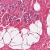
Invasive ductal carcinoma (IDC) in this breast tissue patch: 0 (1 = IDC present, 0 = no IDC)